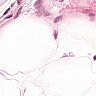
Metastatic tissue present: no